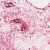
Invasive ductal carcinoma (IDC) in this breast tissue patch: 0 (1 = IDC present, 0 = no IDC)